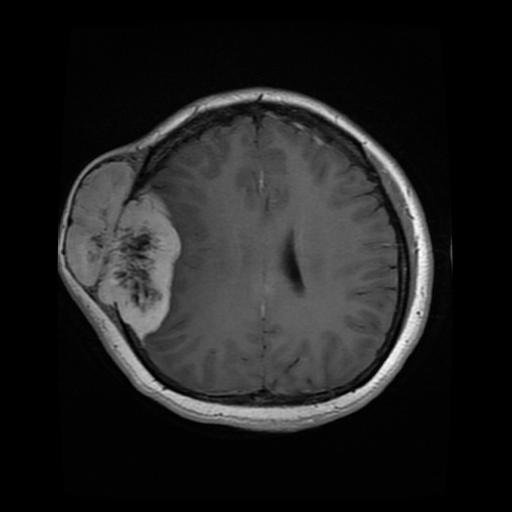
Label: meningioma